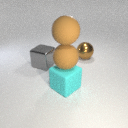
large brown rubber sphere above large cyan rubber cube